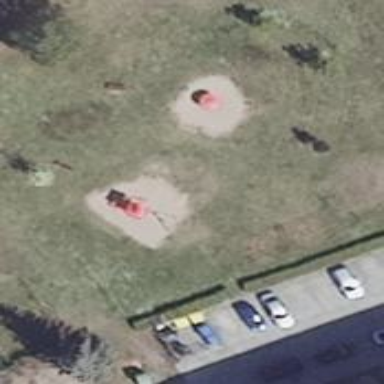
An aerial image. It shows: Playground area for leisure land.